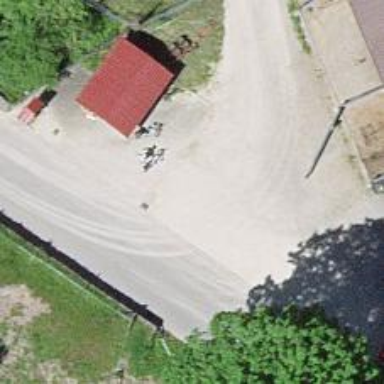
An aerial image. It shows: Farm shop.